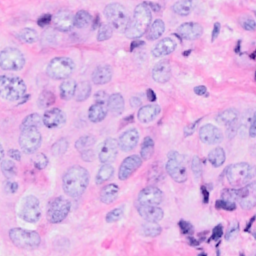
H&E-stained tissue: Breast